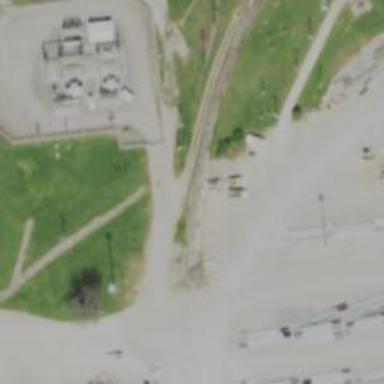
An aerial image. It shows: Power substation.